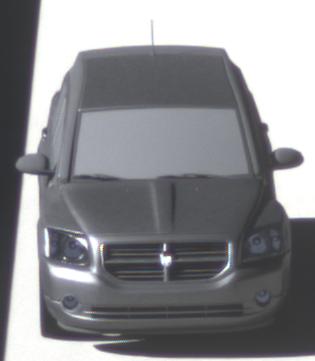
Make: Dodge
Model: Caliber 1.8
Detailed model: Caliber
Model produced from: 2006/06
Model produced until: 2009/03
Doors: 5
Color: gray
Road condition: dry road
Daytime: morning or afternoon
Contrast: high contrast